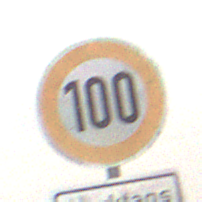
Verkehrszeichen: Geschwindigkeit100
Zusatzzeichen unten: ZeitangabenMitBeschraenkungAufWochentage7
Umgebung: Outdoor, Suburban
Tageszeit: MorningAfternoon
Wetter: Overcast
Licht: Natural
Jahreszeit: NotSpecified
Kontrast: LowContrast